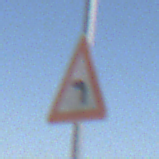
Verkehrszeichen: KurveLinks
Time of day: Midday
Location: Outdoor (RoadRail)
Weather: Clear
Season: Summer
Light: Natural